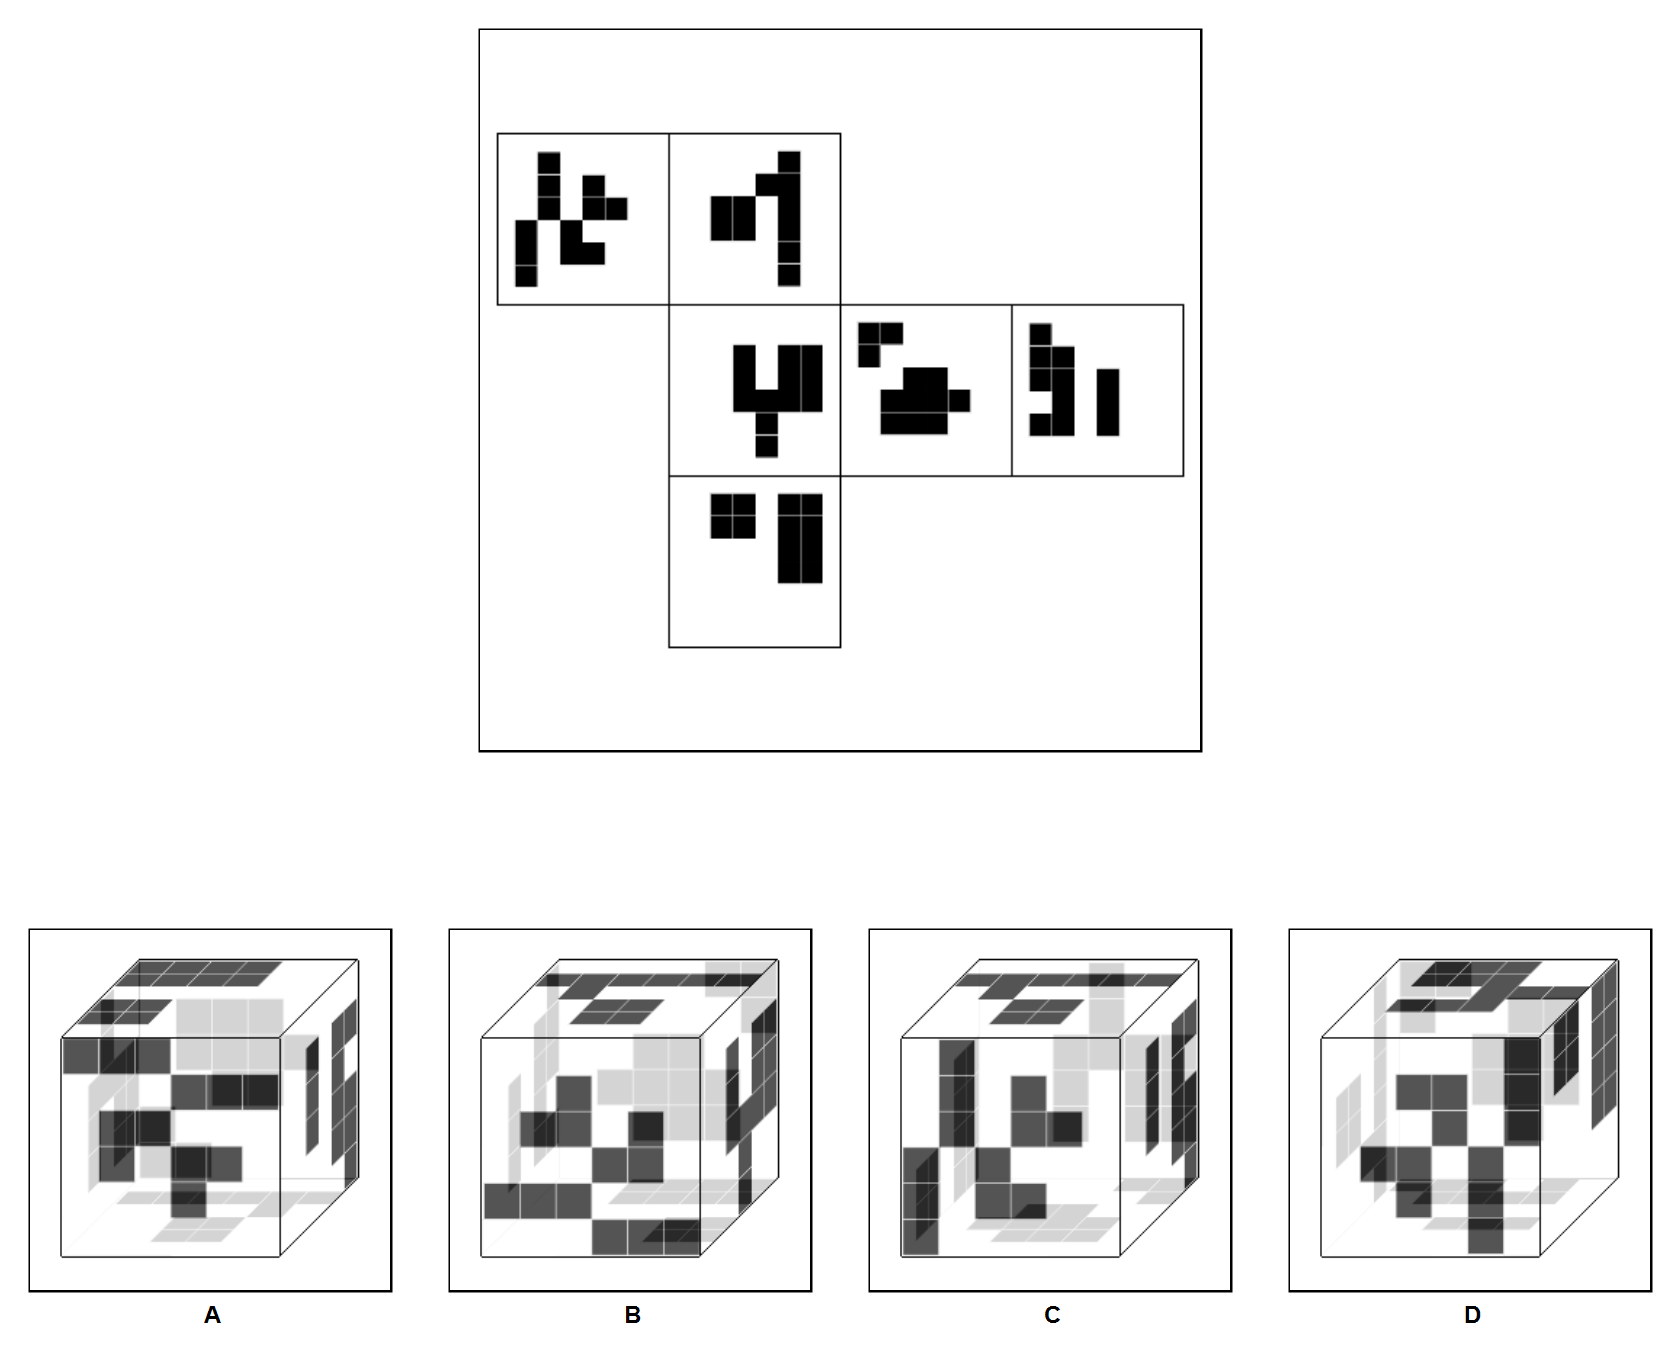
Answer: C